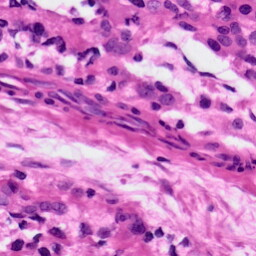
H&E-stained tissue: Ovarian